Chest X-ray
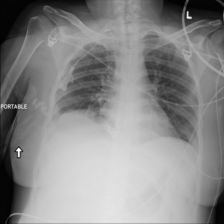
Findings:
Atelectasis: negative
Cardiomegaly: negative
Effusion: negative
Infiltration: negative
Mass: negative
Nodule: negative
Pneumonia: positive
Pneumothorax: negative
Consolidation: negative
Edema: negative
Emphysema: negative
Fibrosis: negative
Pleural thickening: negative
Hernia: negative